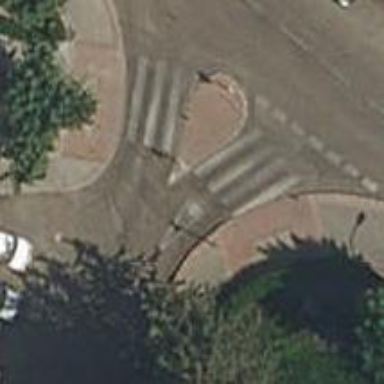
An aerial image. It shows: Uncontrolled zebra crossing on the road.